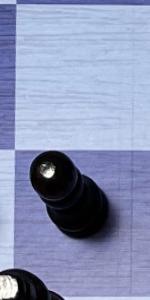
Label: Pawn_Black